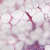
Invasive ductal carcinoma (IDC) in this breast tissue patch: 0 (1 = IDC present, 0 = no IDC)